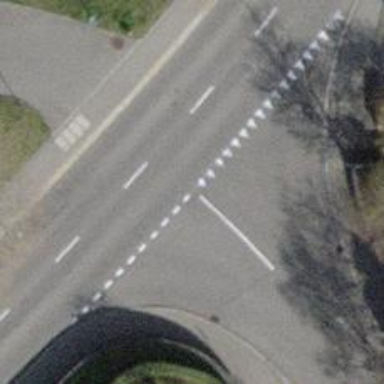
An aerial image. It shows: Road with "give way" sign.